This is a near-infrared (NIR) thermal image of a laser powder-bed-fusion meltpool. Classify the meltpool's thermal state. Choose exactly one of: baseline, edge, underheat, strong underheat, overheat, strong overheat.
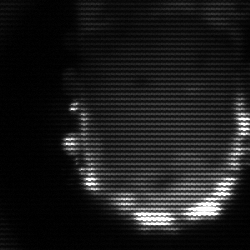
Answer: baseline